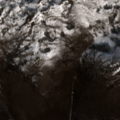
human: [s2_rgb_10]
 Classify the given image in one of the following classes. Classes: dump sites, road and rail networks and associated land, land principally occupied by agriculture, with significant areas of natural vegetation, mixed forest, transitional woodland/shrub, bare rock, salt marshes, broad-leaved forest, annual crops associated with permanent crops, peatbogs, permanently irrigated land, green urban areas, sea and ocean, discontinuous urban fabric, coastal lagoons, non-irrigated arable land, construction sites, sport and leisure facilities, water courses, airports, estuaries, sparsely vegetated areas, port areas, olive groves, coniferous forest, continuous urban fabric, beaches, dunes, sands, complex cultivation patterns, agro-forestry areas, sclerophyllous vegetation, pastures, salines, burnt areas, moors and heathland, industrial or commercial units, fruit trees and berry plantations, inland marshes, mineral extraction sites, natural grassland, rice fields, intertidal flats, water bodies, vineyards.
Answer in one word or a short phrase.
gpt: broad-leaved forest, natural grassland, transitional woodland/shrub